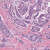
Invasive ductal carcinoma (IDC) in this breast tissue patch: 1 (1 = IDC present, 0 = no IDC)